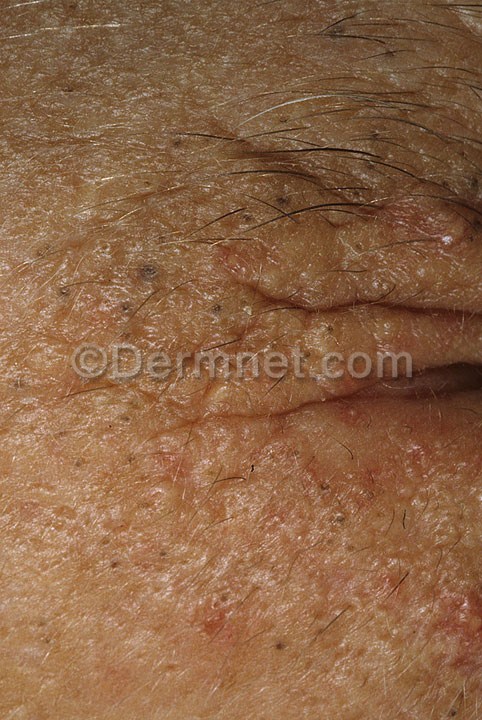
Disease: Light Diseases and Disorders of Pigmentation